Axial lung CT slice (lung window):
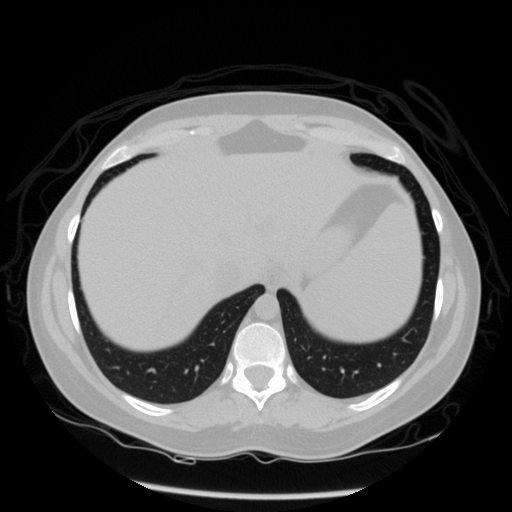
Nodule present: no